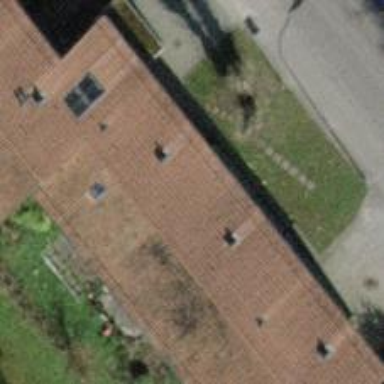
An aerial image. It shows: View of roof of building.